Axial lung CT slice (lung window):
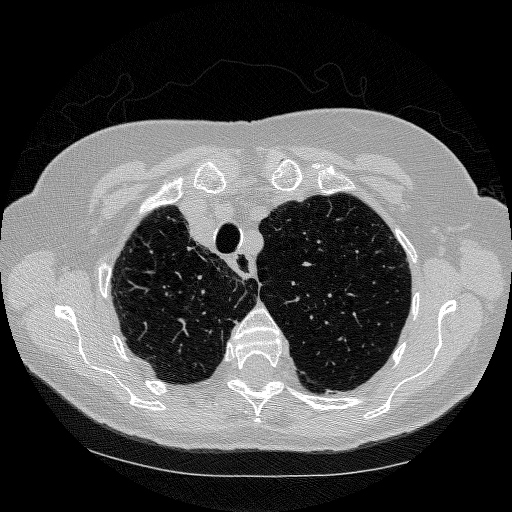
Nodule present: no